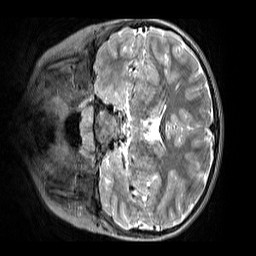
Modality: T2w
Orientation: coronal
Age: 9
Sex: female
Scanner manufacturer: siemens
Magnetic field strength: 3 T
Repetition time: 3.2 s
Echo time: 0.408 s